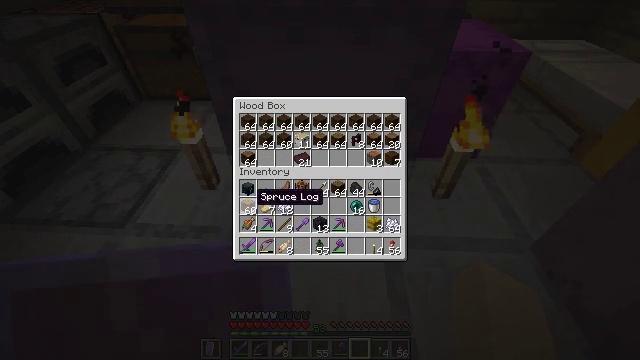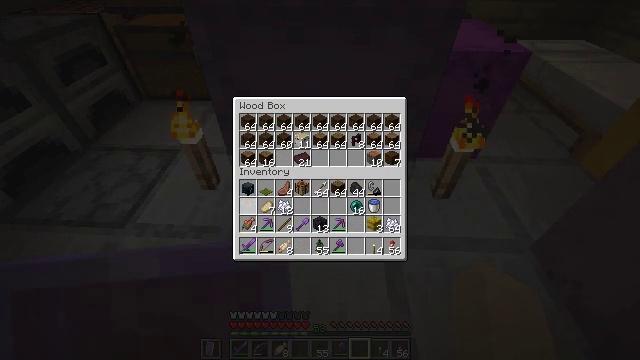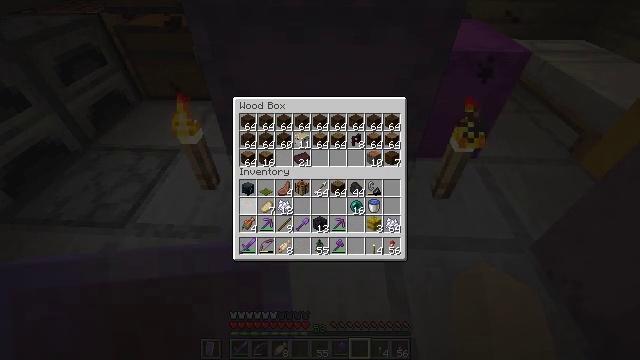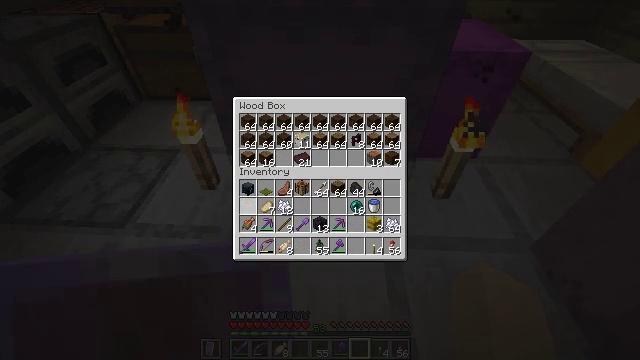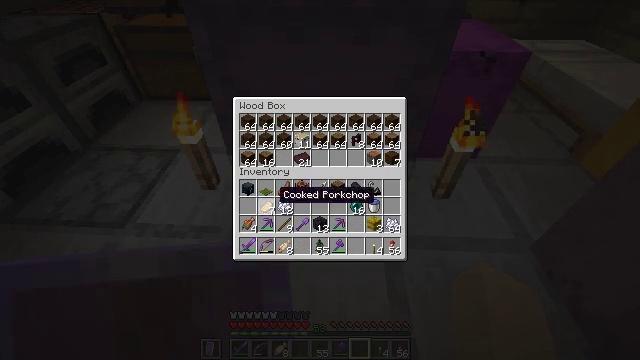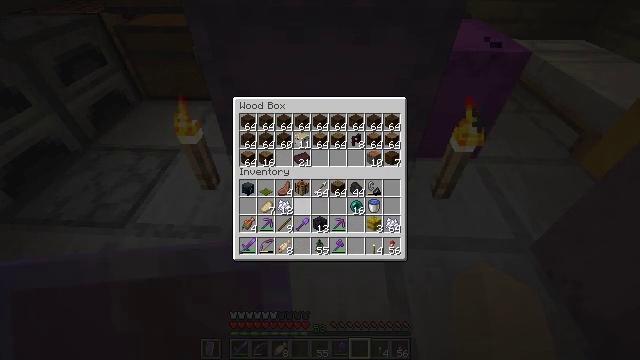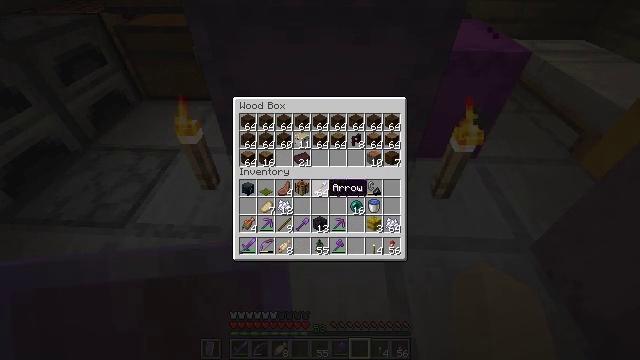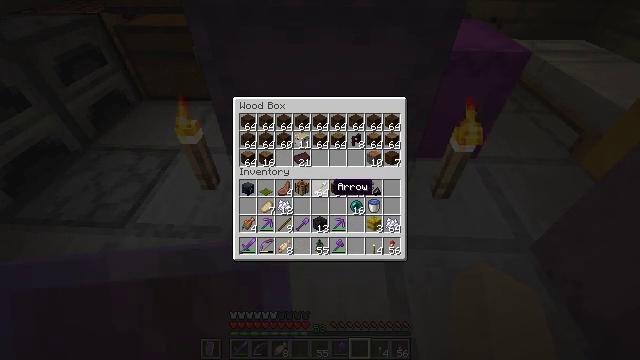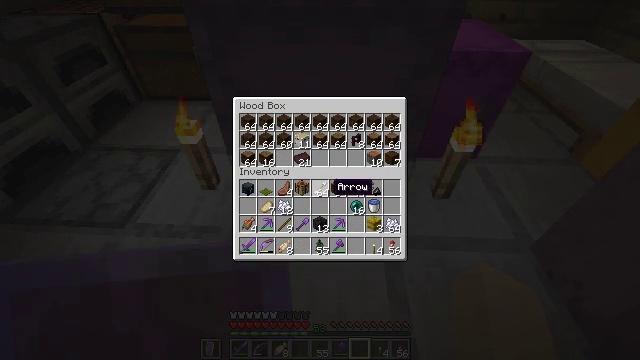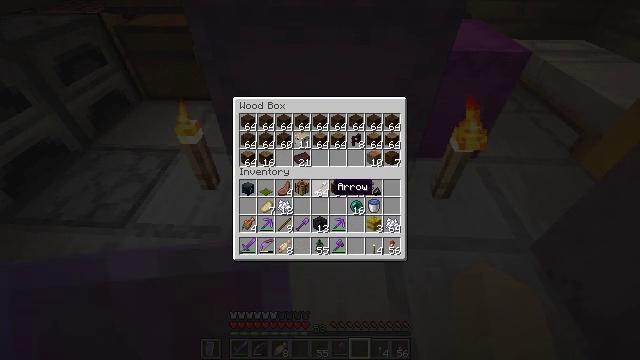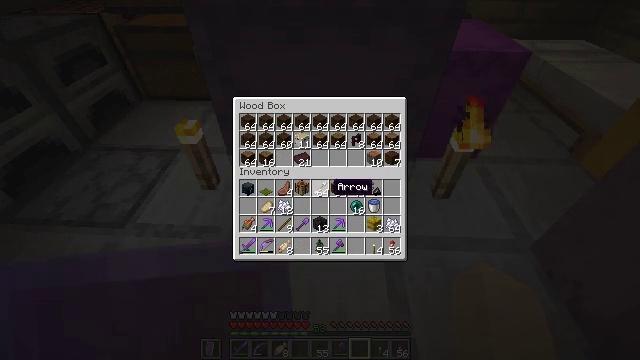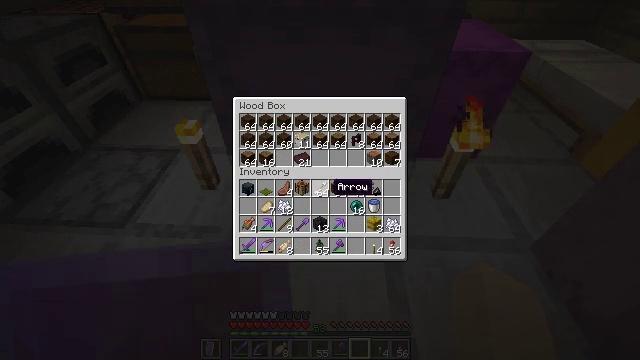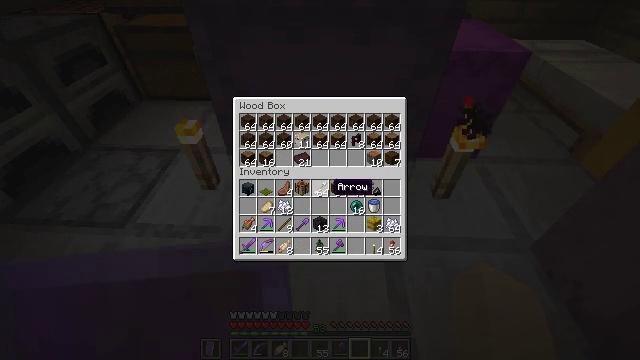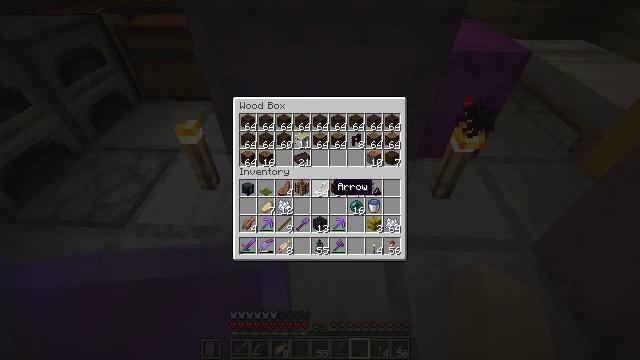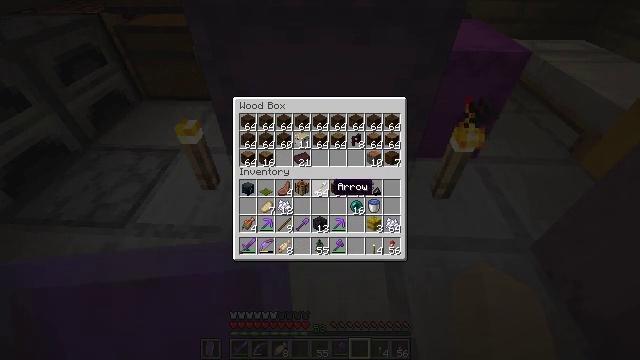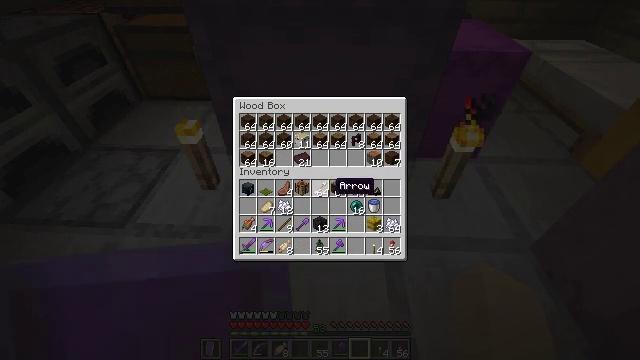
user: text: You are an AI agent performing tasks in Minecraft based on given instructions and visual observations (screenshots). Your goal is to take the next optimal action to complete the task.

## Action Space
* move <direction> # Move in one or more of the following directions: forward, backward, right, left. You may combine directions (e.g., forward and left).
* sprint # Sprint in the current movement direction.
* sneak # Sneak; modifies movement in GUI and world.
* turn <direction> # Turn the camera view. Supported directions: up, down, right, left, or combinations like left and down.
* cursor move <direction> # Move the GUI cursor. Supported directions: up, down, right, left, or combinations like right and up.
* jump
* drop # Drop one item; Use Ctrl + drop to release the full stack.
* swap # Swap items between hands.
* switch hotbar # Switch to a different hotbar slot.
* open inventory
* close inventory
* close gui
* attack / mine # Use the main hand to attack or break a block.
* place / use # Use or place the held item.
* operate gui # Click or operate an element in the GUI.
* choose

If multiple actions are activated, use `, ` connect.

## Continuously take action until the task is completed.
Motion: motion action
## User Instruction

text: Break the shulker box to collect it.
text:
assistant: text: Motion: sneak, attack / mine
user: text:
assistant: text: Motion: sneak, attack / mine
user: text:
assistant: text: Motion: sneak, attack / mine
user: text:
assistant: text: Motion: sneak, turn right
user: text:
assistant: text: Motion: sneak, turn right
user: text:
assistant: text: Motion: sneak, turn right
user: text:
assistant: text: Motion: sneak
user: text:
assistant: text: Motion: sneak
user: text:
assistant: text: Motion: sneak
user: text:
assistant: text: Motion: sneak
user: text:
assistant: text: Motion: sneak
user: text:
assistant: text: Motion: sneak
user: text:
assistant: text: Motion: sneak
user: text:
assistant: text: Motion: sneak
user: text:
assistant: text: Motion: sneak
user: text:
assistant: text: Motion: sneak
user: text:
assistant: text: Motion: sneak
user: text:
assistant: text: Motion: sneak
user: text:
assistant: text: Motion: sneak
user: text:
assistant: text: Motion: sneak
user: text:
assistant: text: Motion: sneak
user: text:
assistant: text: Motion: sneak
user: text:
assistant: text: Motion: sneak
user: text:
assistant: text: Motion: sneak, attack / mine
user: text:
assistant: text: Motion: sneak, attack / mine
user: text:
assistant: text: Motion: sneak, attack / mine
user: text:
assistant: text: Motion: sneak, attack / mine
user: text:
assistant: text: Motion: sneak
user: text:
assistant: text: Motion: sneak
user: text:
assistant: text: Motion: sneak